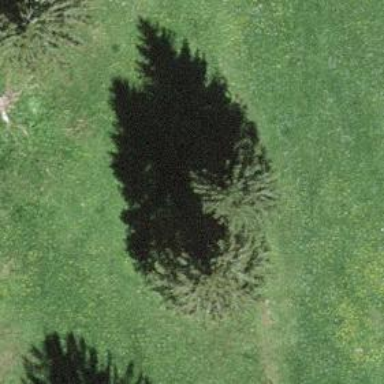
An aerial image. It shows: Beautiful tree in nature.